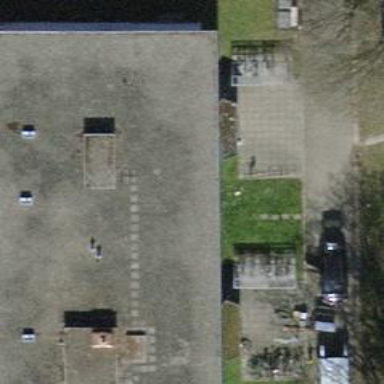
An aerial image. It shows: Flat-roofed apartment building.